Field crop: maize
Growth stage: 2
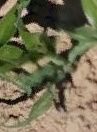
Species: maize